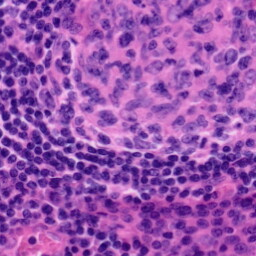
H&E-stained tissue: Tonsil